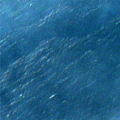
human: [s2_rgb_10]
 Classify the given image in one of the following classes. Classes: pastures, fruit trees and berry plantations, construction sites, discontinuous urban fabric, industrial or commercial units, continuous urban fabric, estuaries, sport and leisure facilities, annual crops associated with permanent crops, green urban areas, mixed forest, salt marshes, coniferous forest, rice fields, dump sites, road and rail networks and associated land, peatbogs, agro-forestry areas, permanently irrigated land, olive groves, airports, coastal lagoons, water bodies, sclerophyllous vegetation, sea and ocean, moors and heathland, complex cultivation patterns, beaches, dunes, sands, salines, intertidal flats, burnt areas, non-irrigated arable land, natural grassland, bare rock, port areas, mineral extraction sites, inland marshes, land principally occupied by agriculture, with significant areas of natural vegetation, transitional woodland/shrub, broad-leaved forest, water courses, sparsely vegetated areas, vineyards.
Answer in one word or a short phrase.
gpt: sea and ocean